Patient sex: M
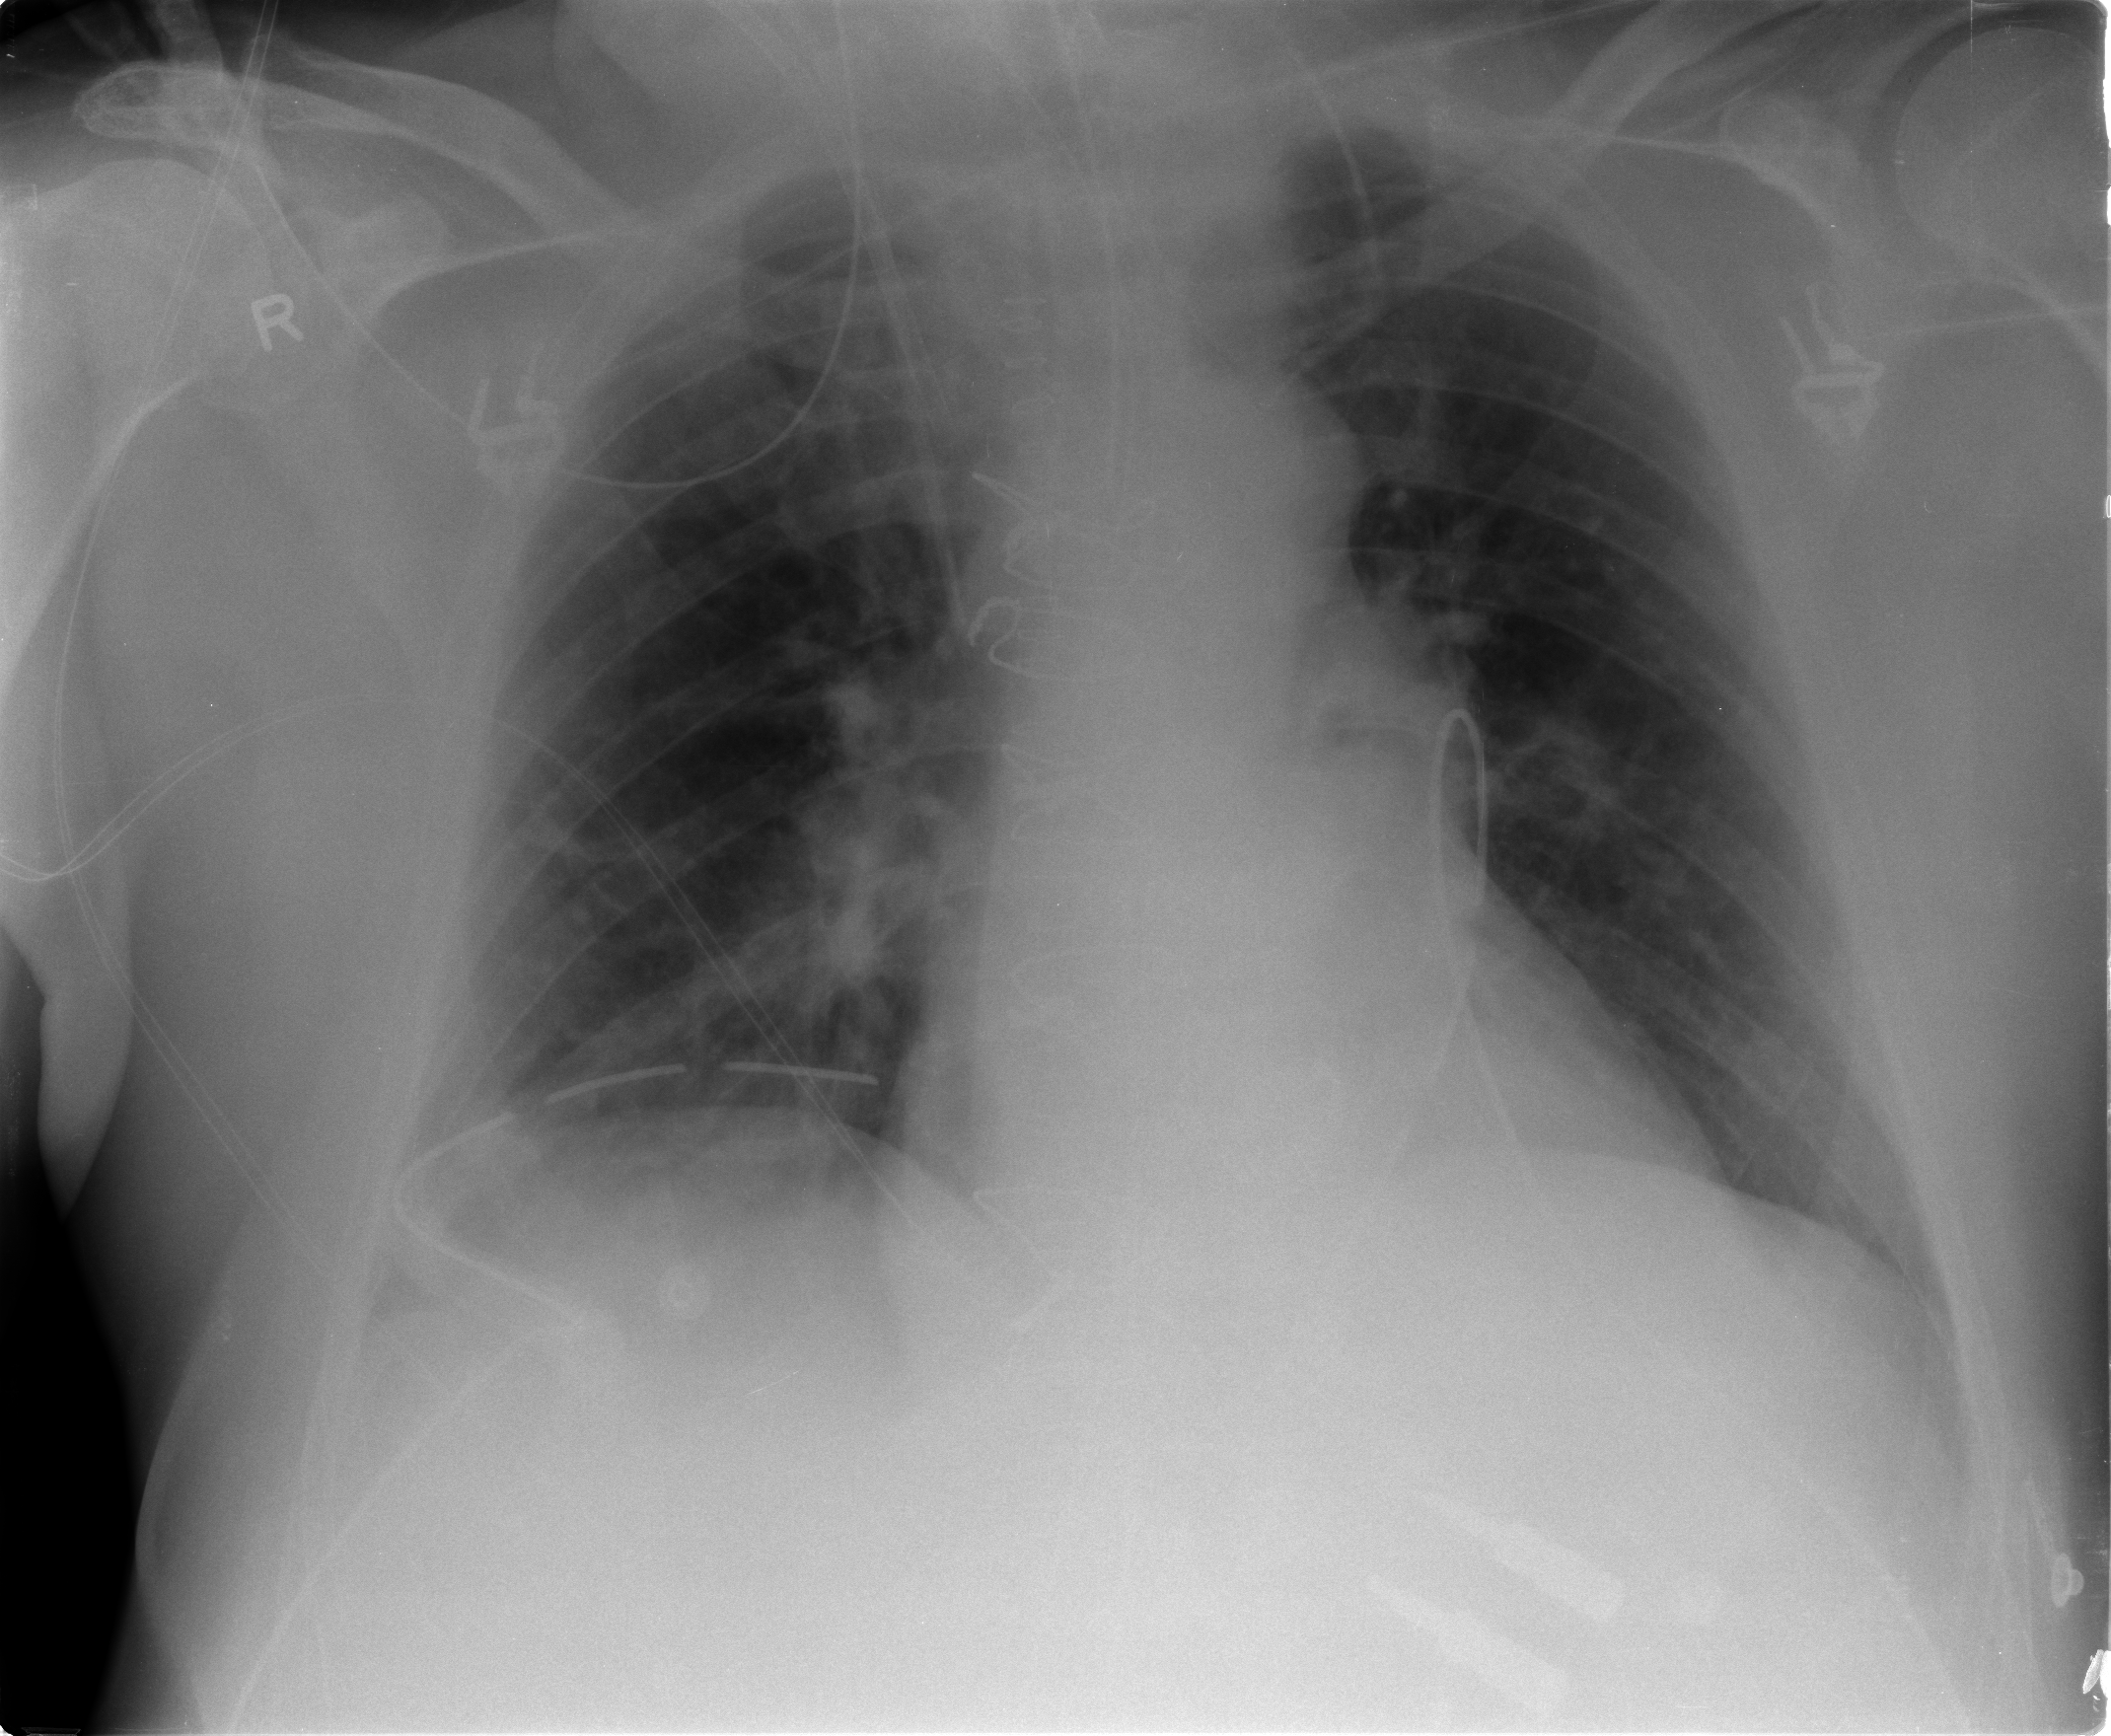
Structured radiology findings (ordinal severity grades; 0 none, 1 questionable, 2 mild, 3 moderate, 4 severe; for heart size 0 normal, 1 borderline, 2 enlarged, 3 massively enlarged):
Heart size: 0
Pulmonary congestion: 2
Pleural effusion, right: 2
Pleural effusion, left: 2
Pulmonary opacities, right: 0
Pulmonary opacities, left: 0
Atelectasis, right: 2
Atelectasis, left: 0